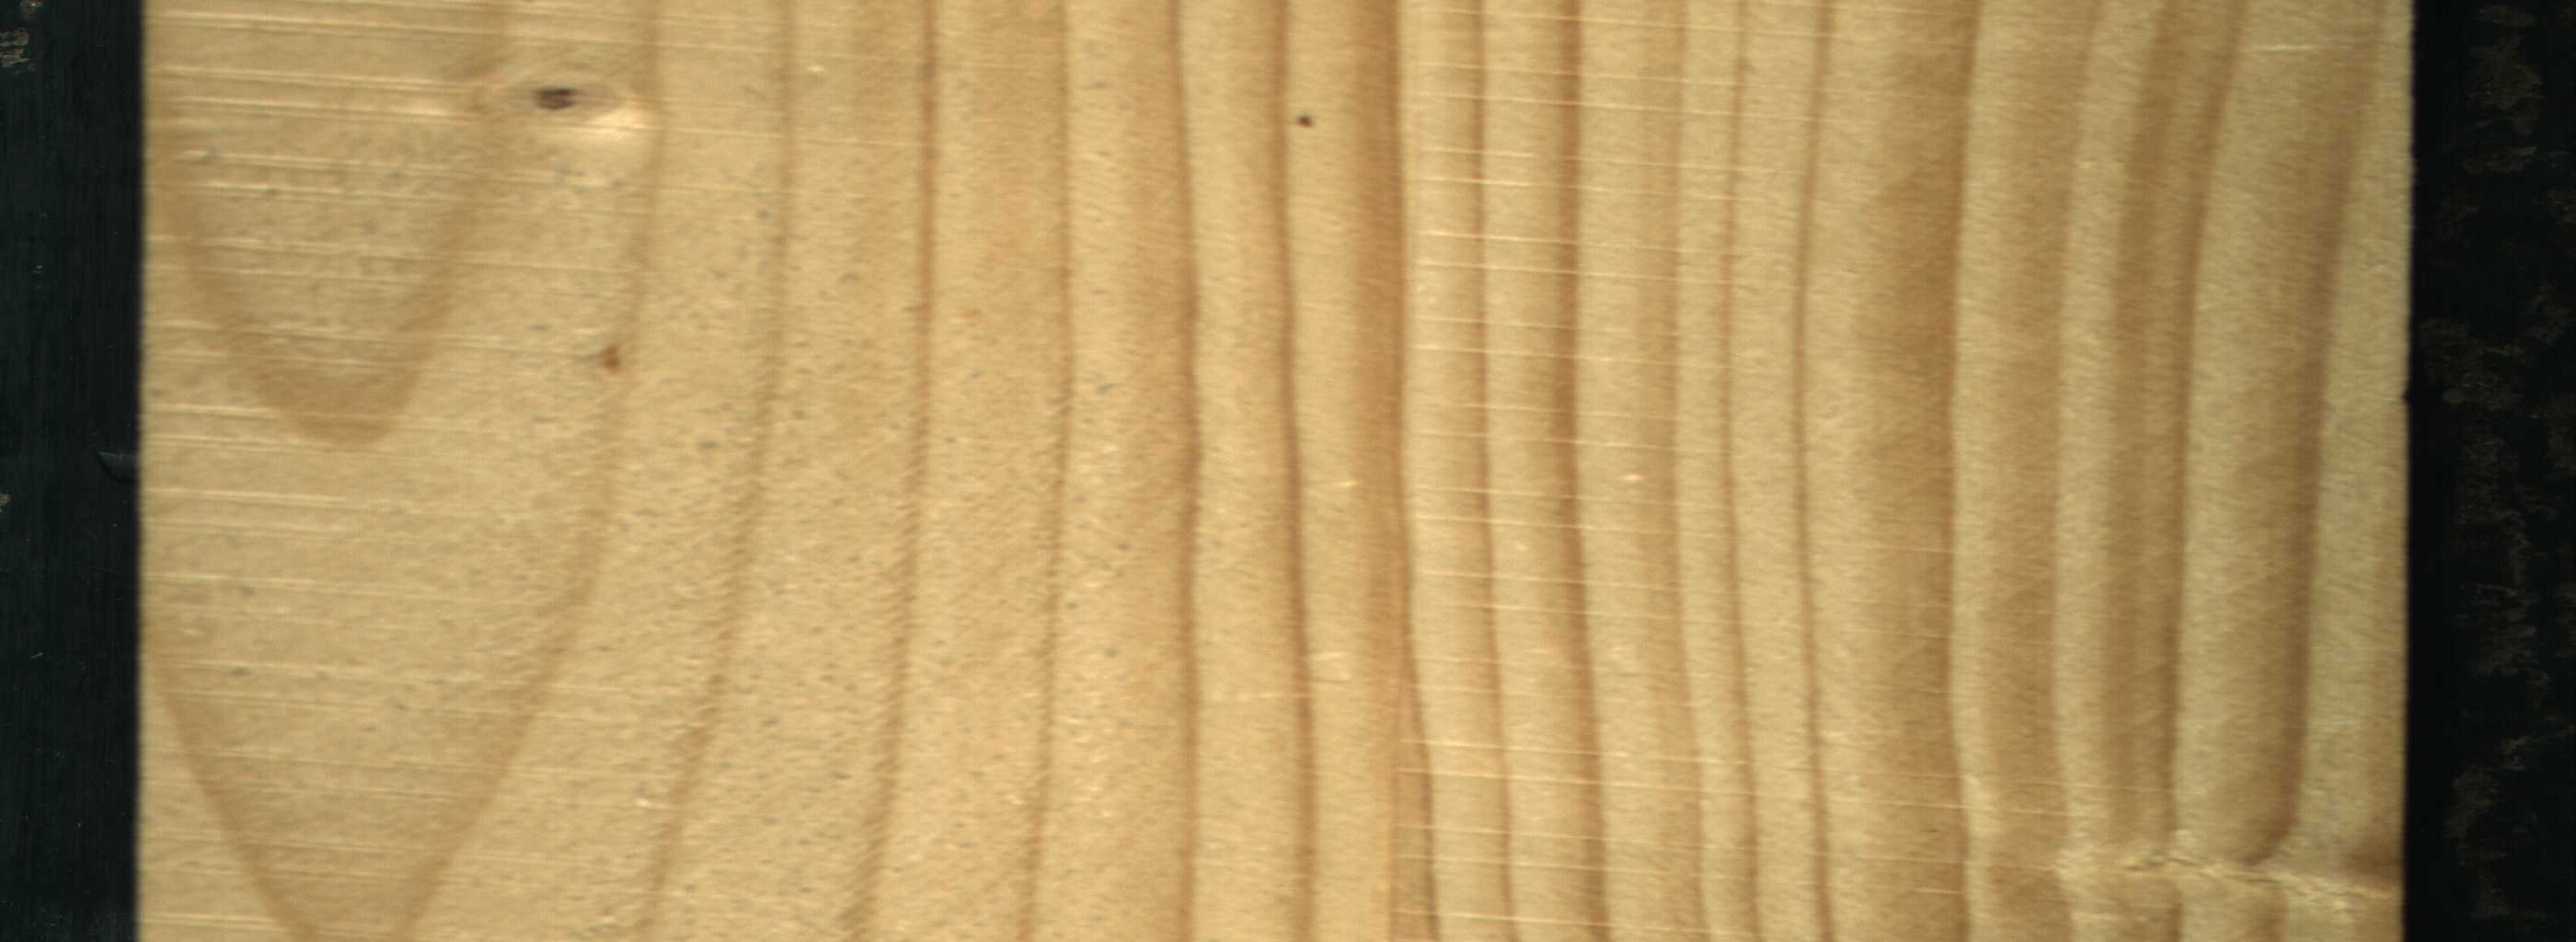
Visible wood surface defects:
Live_Knot